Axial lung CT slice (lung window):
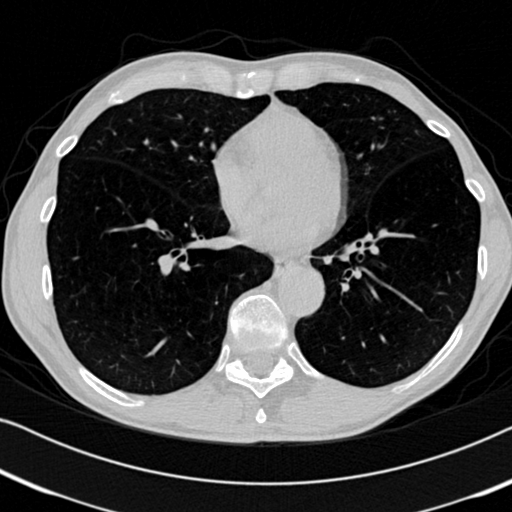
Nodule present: no